Interaction volume radius: 5 \u00c5
Interaction volume height: 20 \u00c5
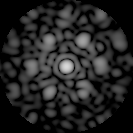
Disorder parameter: 0.5501